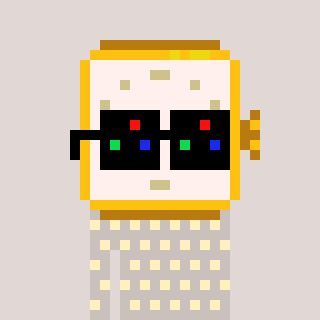
a pixel art character with square black sunglasses, a watch-shaped head and a foggrey-colored body on a warm background